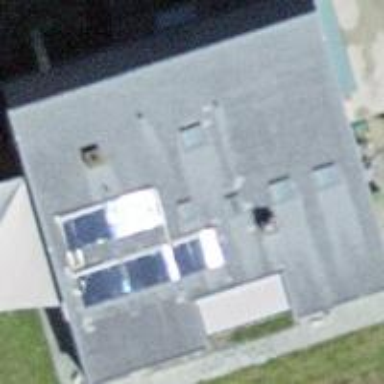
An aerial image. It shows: Skillion-roofed building.